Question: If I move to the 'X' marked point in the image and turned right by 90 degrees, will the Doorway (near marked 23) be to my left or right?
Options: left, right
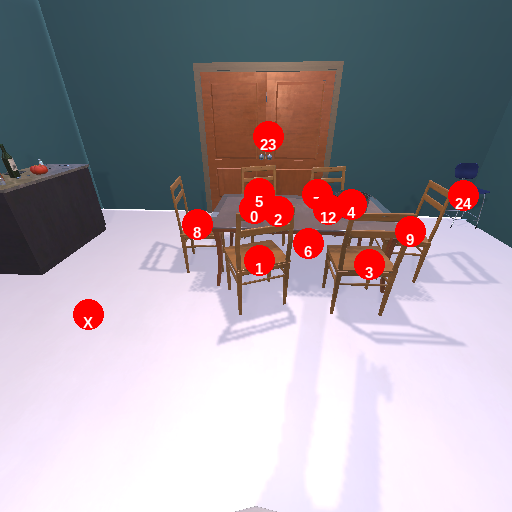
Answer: left